Question: I'm currently trying to INSERT some values into a datasource, then display them on another page using the DataList control. However, after some testing and experimentation, I've found that the error comes from the very beginning.
Here is the code I have bound to my button.
'''
protected void btnSend_Click(object sender, EventArgs e)
{
Page.Validate("vld2");
SendMail();
lblMsgSend.Visible = true;
txtPhone.Text = "";
txtEmail.Text = "";
txtName.Text = "";
txtComment.Text = "";
//SQL Server Database
SqlConnection conn; //manages connection to database
SqlCommand cmd; //manages the SQL statements
string strInsert; //SQL INSERT Statement
try
{
//create a connection object
conn = new SqlConnection("DataSource=localhost\sqlexpress;" +
"Initial Catalog=RionServer;" +
"Integrated Security=True;");
//Build the SQL INSERT Document
strInsert = "INSERT INTO CommentsAdmin (Name,Phone,Email,Comments)"
+ "VALUES(@Name,@Phone,@Email,@Comments);";
//associate the INSERT statement with the connection
cmd = new SqlCommand(strInsert, conn);
//TELL the SqlCommand WHERE to get the data from
cmd.Parameters.AddWithValue("Name", txtName);
cmd.Parameters.AddWithValue("Phone", txtPhone);
cmd.Parameters.AddWithValue("Email", txtEmail);
cmd.Parameters.AddWithValue("Comments", txtComment);
//open the connection
cmd.Connection.Open();
//run the SQL statement
cmd.ExecuteNonQuery();
//close connection
cmd.Connection.Close();
//display status message on the webpage
lblMsgSend.Text = "Thank you for the comment! Please hit the 'Return to Main Page' to return to the Main Page!";
}
catch (Exception ex)
{
lblMsgSend.Text = ex.Message;
}
}
'''
Here is the image of my webpage and the error it displays.

Please let me know if you need additional information.
Thanks in advance.
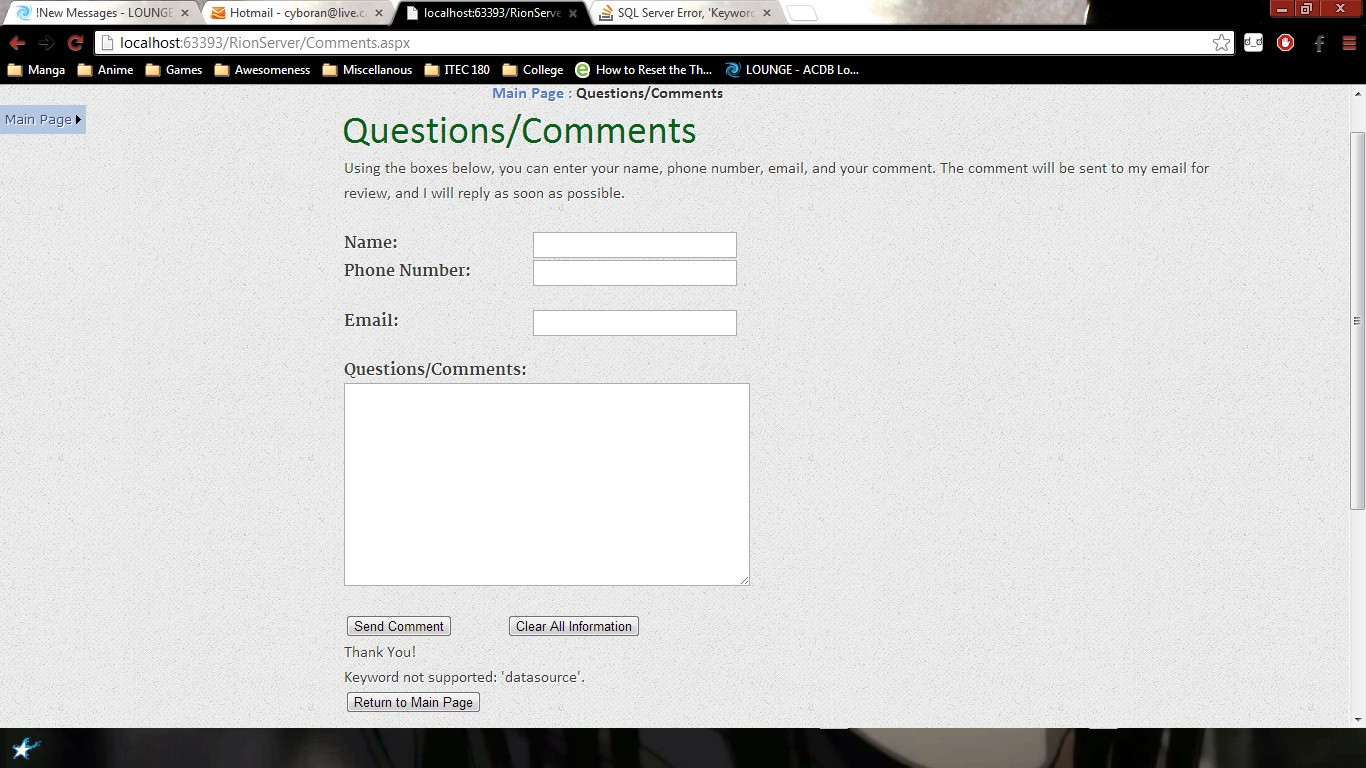
Answer: In your connection string, it should be "Data Source", not "DataSource". Just add a space.